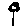
Label: flower